Question: I am doing a survival ctree with party package (R software) and i would like to have coloured survival curves in the terminal panel.
'''
fitform <- Surv(delai_efs ,evt_efs) ~ age + sexer + ... + bmiins + tailler +
tree = ctree(formula = fitform, data = taclfknn, controls = ctree_control(teststat = "max", testtype = "Teststatistic")
plot(tree)
'''
I tried to change the source code integrating additional arguments like color or using 'gp = gpar(col=...)' but i failed...

Any help ?
Thanks
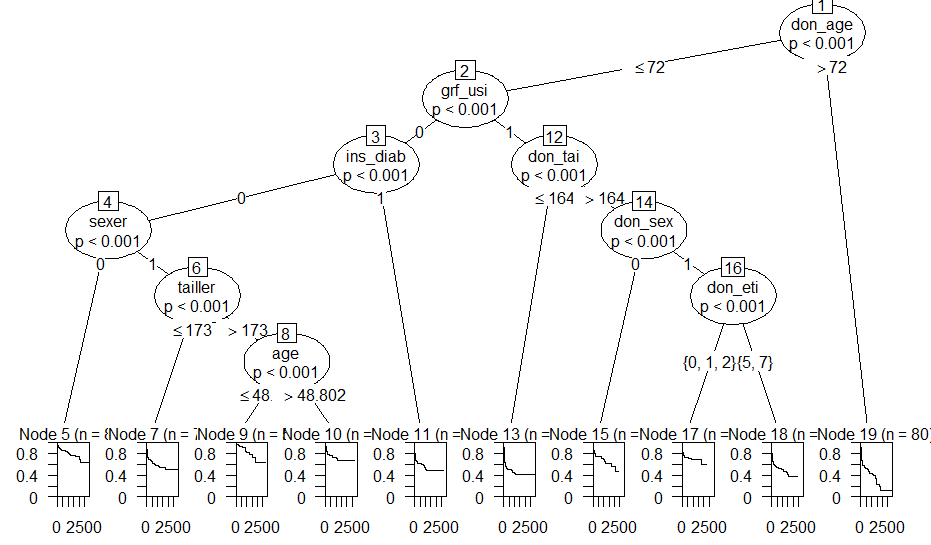
Answer: Here is the solution for function 'ctree' from 'partykit' package.
You can specify plotting parameters for different types of terminal nodes. All parameter for your case can be found '?node_surv'
To change a colour of survival curve:
'''
plot(tree, terminal_panel=node_surv(tree, col="green"))
'''